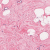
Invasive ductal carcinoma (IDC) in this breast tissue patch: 0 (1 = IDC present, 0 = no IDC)